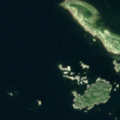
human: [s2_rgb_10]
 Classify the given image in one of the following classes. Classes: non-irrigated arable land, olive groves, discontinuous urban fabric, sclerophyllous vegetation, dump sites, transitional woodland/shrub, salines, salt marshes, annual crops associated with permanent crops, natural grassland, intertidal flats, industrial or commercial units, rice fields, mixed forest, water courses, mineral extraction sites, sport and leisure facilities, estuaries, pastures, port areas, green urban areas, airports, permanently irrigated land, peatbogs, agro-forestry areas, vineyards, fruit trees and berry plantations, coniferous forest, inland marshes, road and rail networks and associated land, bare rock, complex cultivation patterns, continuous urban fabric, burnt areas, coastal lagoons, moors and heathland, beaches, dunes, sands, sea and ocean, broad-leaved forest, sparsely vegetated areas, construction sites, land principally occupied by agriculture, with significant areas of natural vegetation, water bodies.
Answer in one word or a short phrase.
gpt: sea and ocean